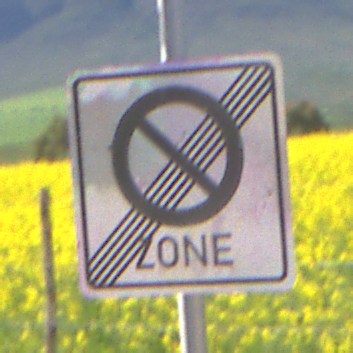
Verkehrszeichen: EndeEingeschraenktesHalteverbotZone
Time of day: MorningAfternoon
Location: Outdoor (RoadRail)
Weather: Clear
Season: NotSpecified
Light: Natural